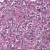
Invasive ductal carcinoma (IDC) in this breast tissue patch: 1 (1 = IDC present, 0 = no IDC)